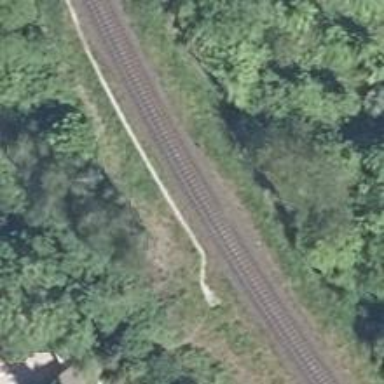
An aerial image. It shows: Solitary milestone along the railway.